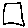
Label: square